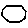
Label: hexagon